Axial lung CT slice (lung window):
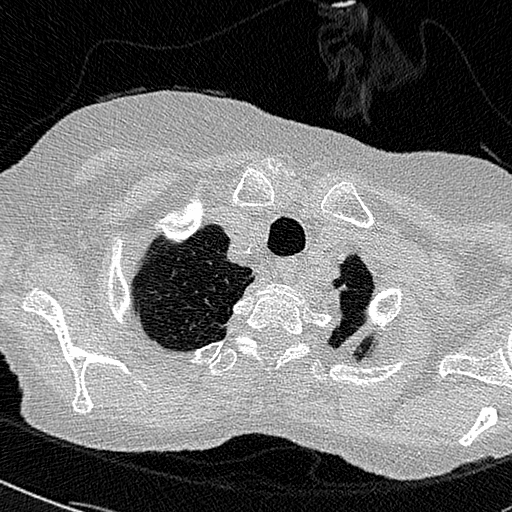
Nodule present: no